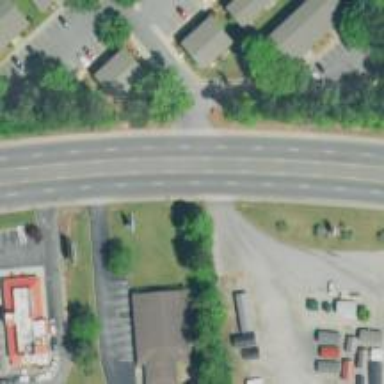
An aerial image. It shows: Asphalt road designated as trunk highway with separate sidewalks.